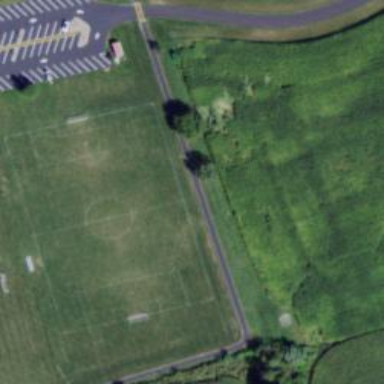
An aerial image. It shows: Grass pitch designated for soccer.